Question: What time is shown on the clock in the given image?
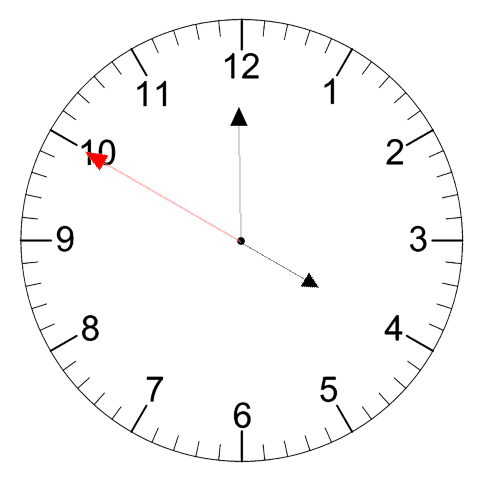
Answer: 03:59:50